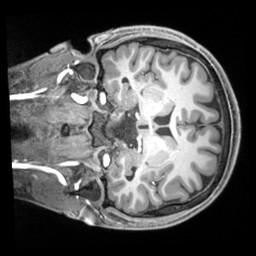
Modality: T1w
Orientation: coronal
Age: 26
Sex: male
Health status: ill
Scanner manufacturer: siemens
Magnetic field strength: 3 T
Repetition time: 2.2 s
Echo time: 0.00218 s